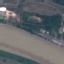
Label: River